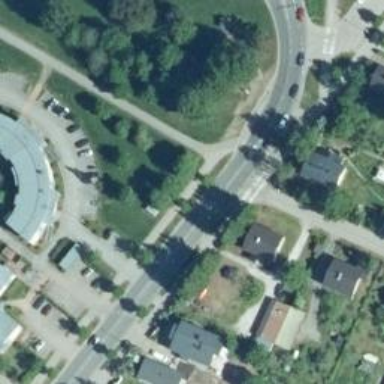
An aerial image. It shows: Uncontrolled crossing on the road.